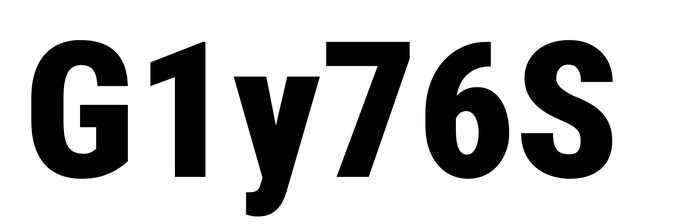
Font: Roboto_Condensed_Black